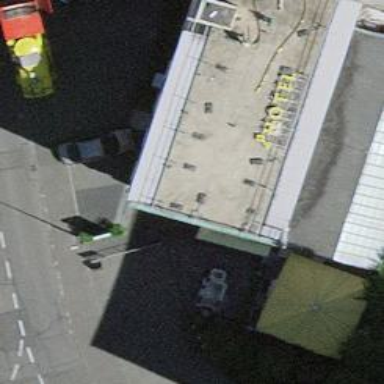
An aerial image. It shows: Restaurant.